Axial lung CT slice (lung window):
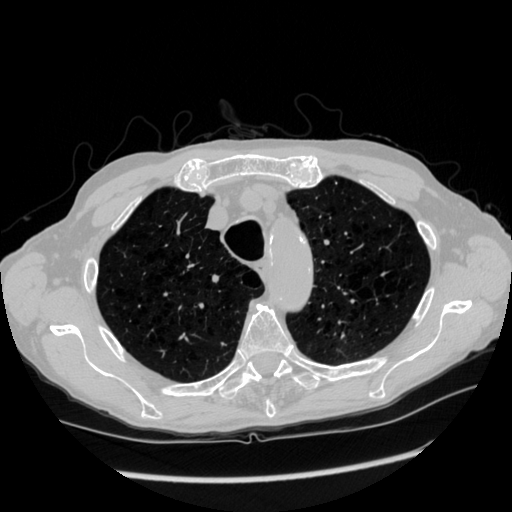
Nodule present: no